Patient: sex F, age 56
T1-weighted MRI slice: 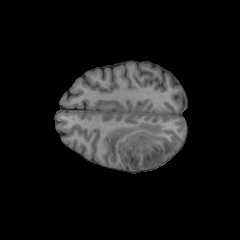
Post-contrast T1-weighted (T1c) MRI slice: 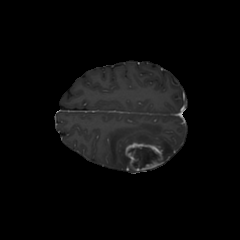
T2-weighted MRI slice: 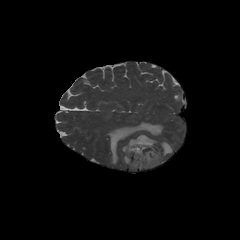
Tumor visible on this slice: yes
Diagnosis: Glioblastoma, IDH-wildtype
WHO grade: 4